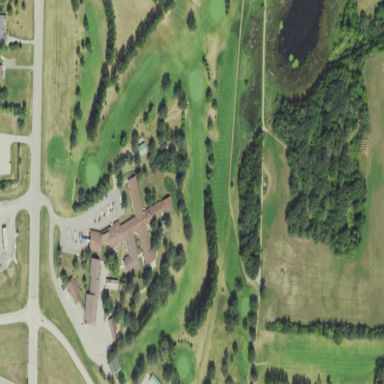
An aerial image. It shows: Golf course.